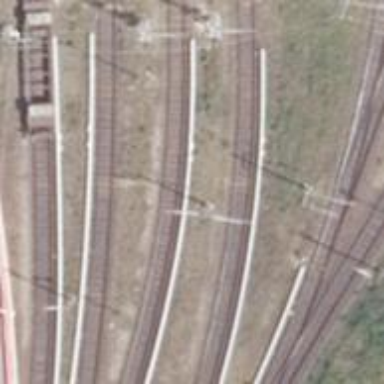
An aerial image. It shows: Rail spur service.